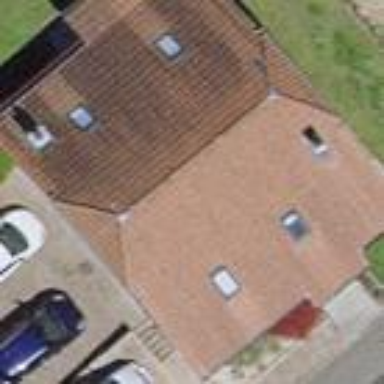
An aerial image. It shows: Detached building with half-hipped roof.